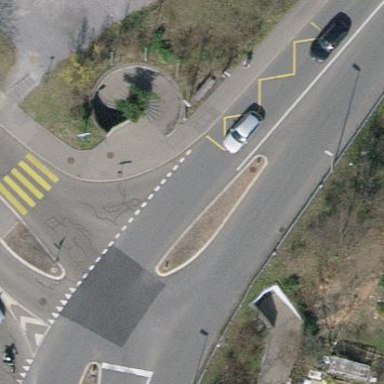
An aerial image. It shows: Traffic calming island.